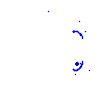
Particle: kaon